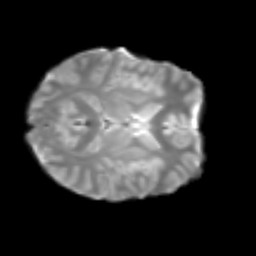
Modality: T2w
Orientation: axial
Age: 20
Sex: female
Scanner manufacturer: siemens
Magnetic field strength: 3 T
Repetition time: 2.3 s
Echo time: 0.085 s